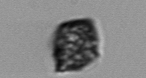
Label: Kryptoperidinium_triquetrum